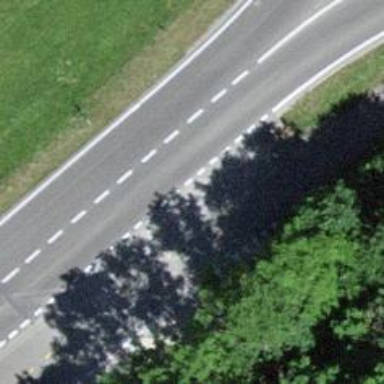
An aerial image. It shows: Bus stop along the road.